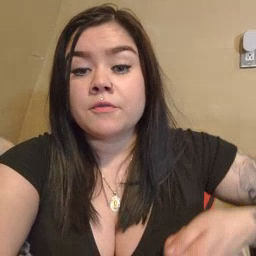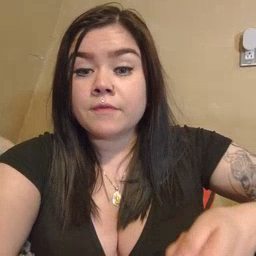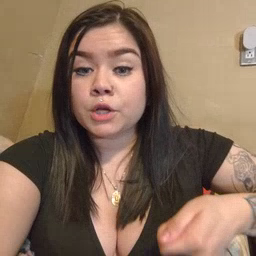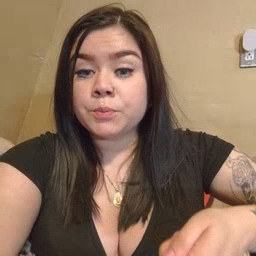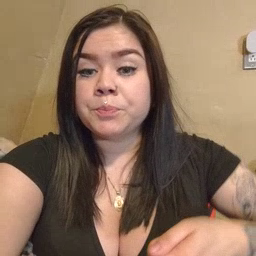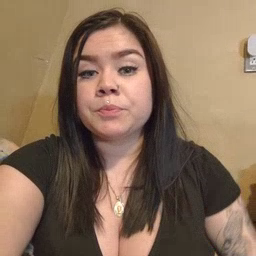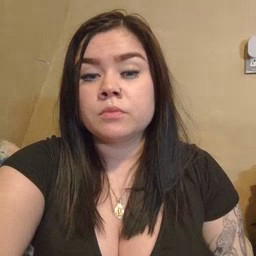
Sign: vacuum